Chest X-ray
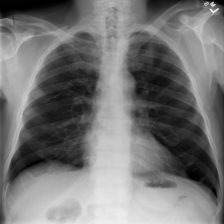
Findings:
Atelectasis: positive
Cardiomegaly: negative
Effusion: negative
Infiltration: positive
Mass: negative
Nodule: negative
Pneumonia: negative
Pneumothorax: negative
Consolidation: negative
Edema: negative
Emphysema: negative
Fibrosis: negative
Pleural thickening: negative
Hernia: negative